Question: '''
df<-data.frame(adjuster=c("Mary","Mary","Bob","Bob"), date=as.Date(c("2012-1-1","2012-2-1","2012-3-1","2012-4-1")), value=c(10,15,25,15))
df
adjuster date value
1 Mary 2012-01-01 10
2 Mary 2012-02-01 15
3 Bob 2012-03-01 25
4 Bob 2012-04-01 15
ggplot(df,aes(x=date,y=value,color=adjuster))+geom_line()+geom_point()
'''

In the above graph, notice the disconnect between the February and March points. How do I connect those points with a blue line, leaving the actual March point red? In other words, Bob should be associated with the value from [Jan - Mar) and Mary from [Mar-Apr].
EDIT: Turns out my example was overly simple. The answers listed don't generalize to the case where the adjuster changes between two people on more than one occasion. For example, consider
'''
df<-data.frame(adjuster=c("Mary","Mary","Bob","Bob","Mary"), date=as.Date(c("2012-1-1","2012-2-1","2012-3-1","2012-4-1","2012-5-1")), value=c(10,15,25,15,20))
adjuster date value
1 Mary 2012-01-01 10
2 Mary 2012-02-01 15
3 Bob 2012-03-01 25
4 Bob 2012-04-01 15
5 Mary 2012-05-01 20
'''
Since I didn't mention this in my original question, I'll pick an answer that simply worked for my original data.
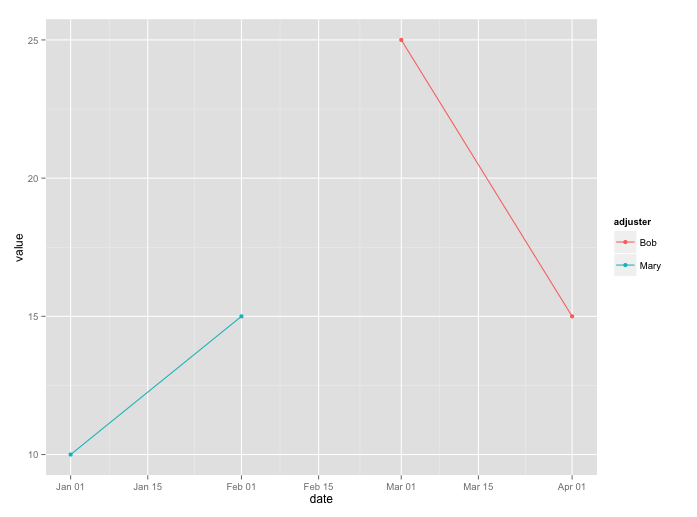
Answer: Updated to minimise tinkering with data.frame, added the 'group = 1' argument
Tinkered around with your data.frame a little. You should be able to automate the tinkering around, I guess. Let me know if you aren't. Also, your 'ggplot' command wasn't working as per the chart you've posted in the question
'''
df<-data.frame(
adjuster=c("Mary","Mary","Bob","Bob"),
date=as.Date(c("2012-1-1","2012-2-1","2012-3-1","2012-4-1")),
value=c(10,15,25,15)
)
library(data.table)
library(ggplot2)
dt <- data.table(df)
dt[,adjuster := as.character(adjuster)]
dt[,prevadjuster := c(NA,head(adjuster,-1))]
dt[is.na(prevadjuster),prevadjuster := adjuster]
ggplot(dt) +
geom_line(aes(x=date,y=value, color = prevadjuster, group = 1)) +
geom_line(aes(x=date,y=value, color = adjuster, group = 1)) +
geom_point(aes(x=date,y=value, color = adjuster, group = 1))
'''